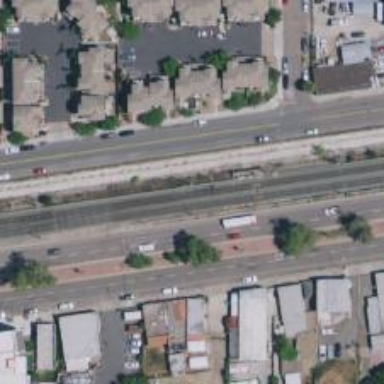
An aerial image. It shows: Light rail railway with electrified contact line.